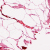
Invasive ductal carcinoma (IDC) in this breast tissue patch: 0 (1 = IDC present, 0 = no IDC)